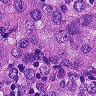
Metastatic tissue present: yes